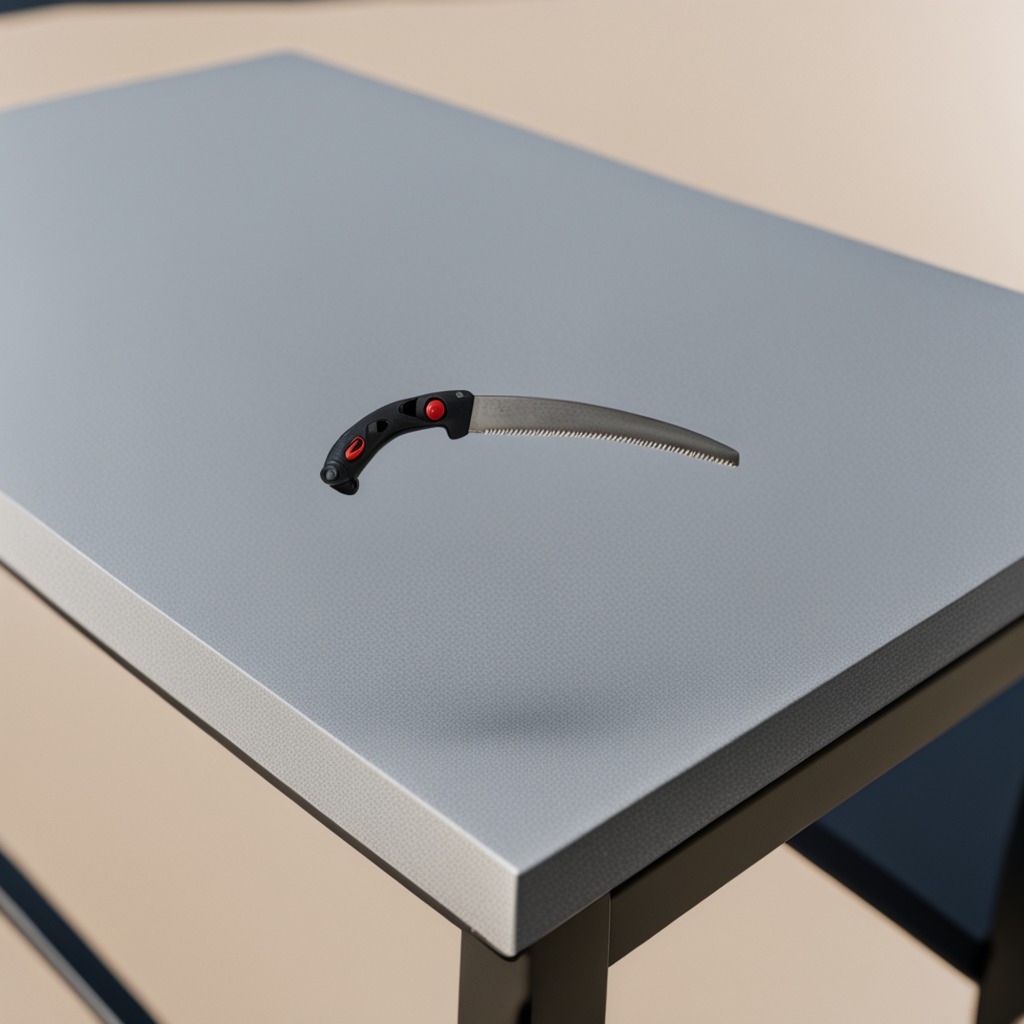
A handheld metal saw is lying on a clean utility table in a temporary outdoor tool station.